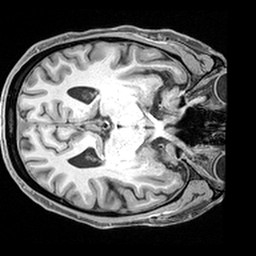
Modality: T1w
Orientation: axial
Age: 72
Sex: male
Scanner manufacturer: siemens
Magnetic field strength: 3 T
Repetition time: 2.4 s
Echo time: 0.0022 s